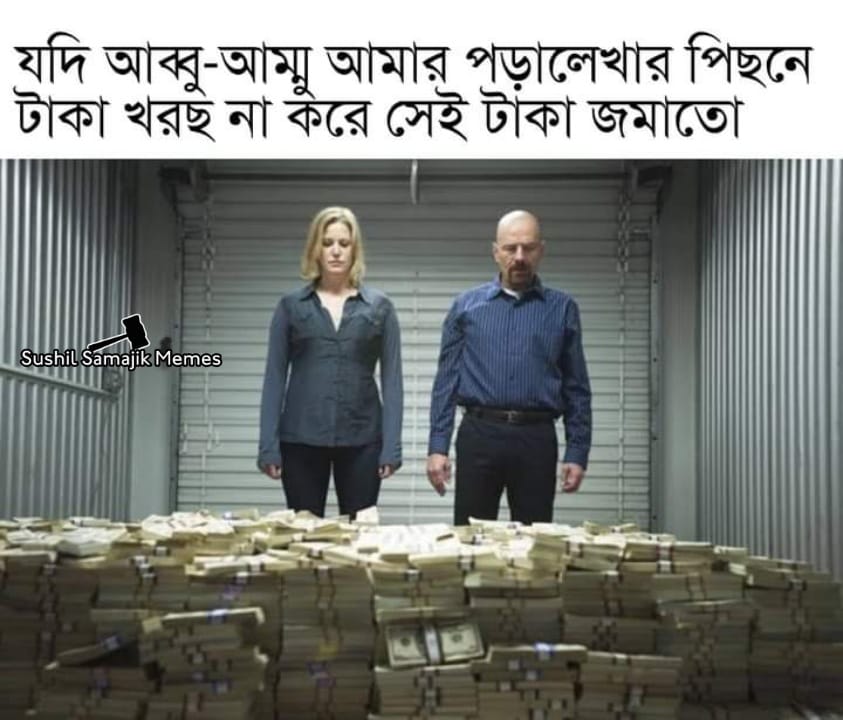
Caption: যদি আব্বু - আম্মু আমার পড়ালেখার পিছনে টাকা খরছ না করে সেই টাকা জমাতো
Label: non-hate